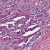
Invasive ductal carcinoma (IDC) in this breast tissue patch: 1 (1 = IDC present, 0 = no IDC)